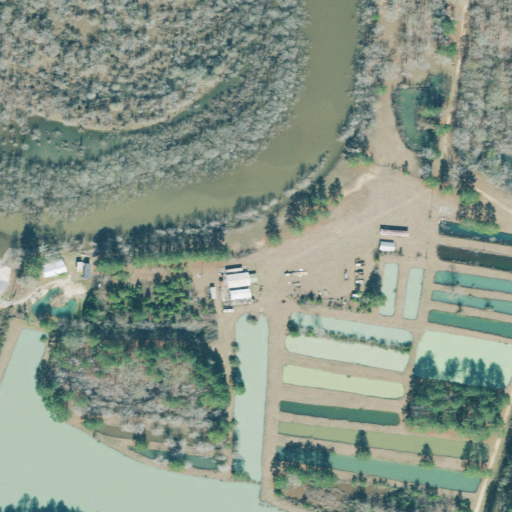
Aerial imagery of cliff(s) in Georgia named Barr Bluff containing grassland, woody wetlands, open water, open development, herbaceous wetlands, evergreen forest, low intensity development, shrub, medium intensity development, and barren land